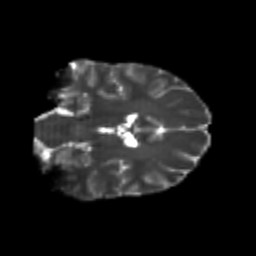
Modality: T2w
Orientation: coronal
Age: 25
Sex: male
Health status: healthy
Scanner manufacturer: philips
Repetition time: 7.389 s
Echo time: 0.08599 s